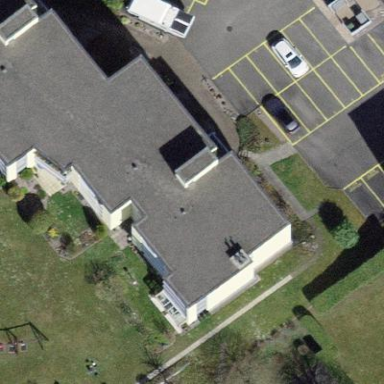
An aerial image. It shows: Building with flat roof.